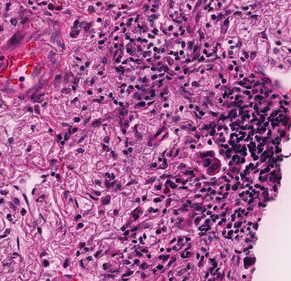
Tumor epithelial tissue: no
Tumor-associated stroma tissue: yes
Normal tissue: no